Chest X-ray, AP view. Patient: 12 years old, sex F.
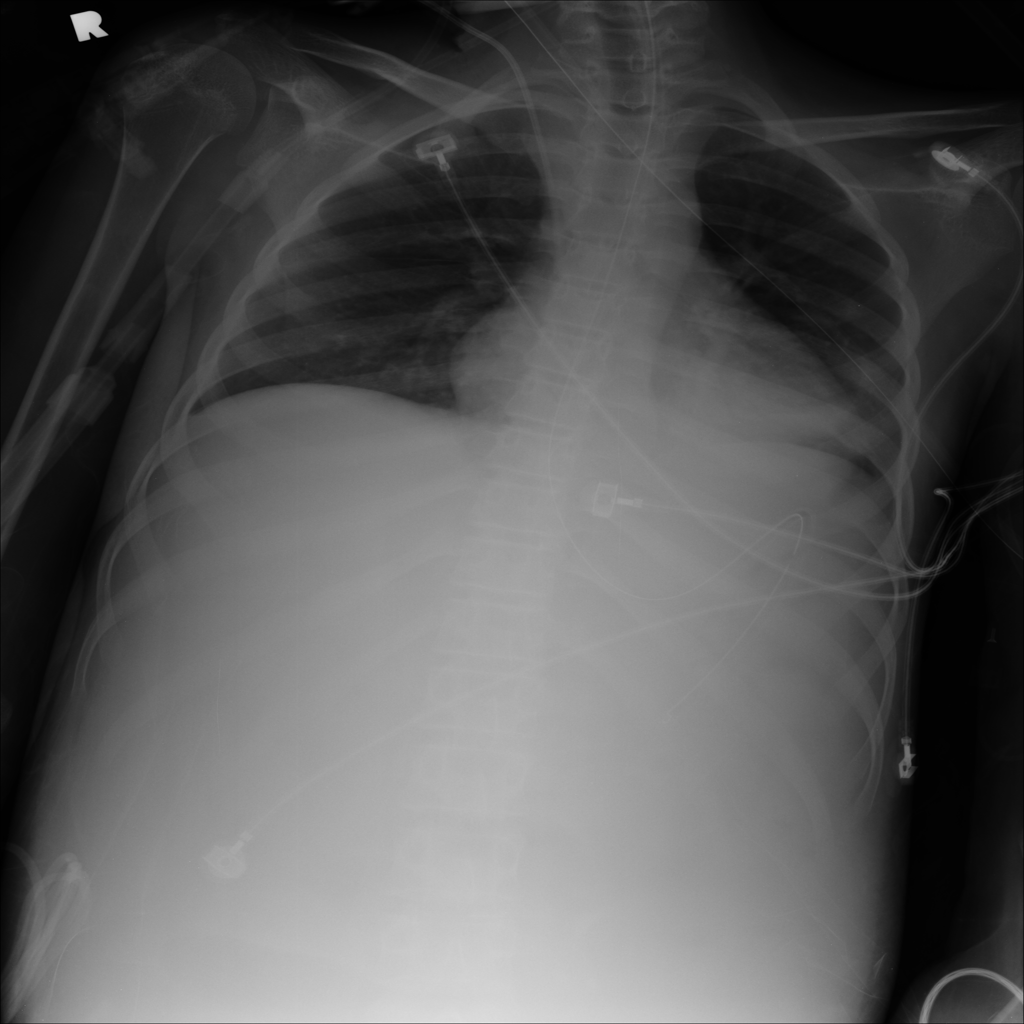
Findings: No Finding